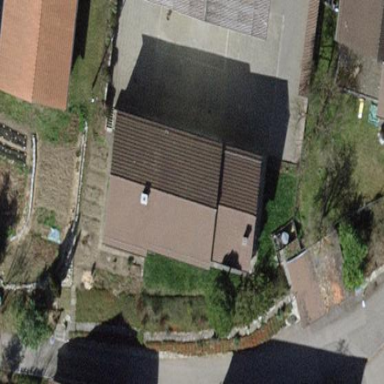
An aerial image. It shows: Detached building with gabled roof.